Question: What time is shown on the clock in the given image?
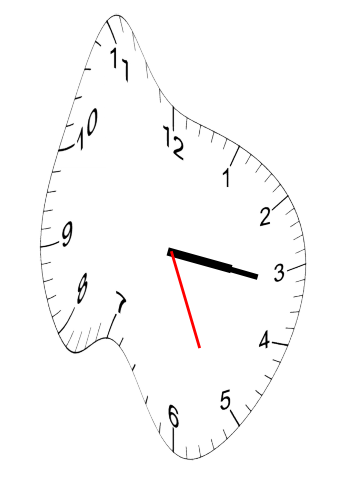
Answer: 03:16:26